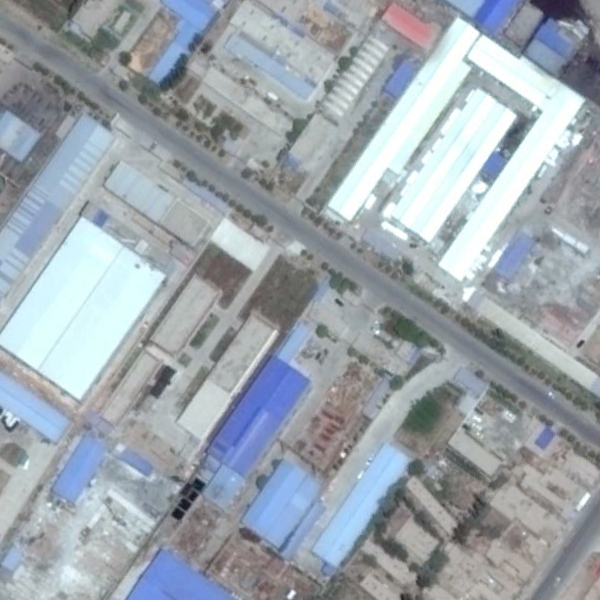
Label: Industrial